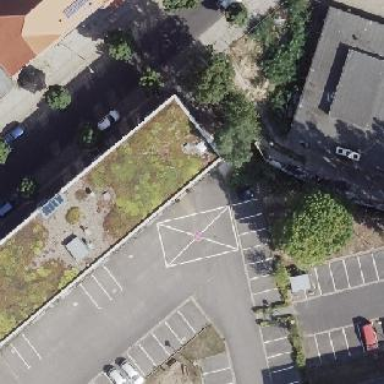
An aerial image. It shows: Building with flat roof covered in grass.